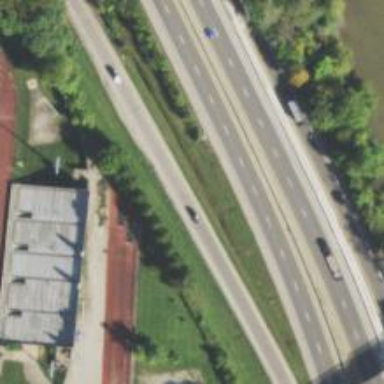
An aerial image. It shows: Motorway with embankment.